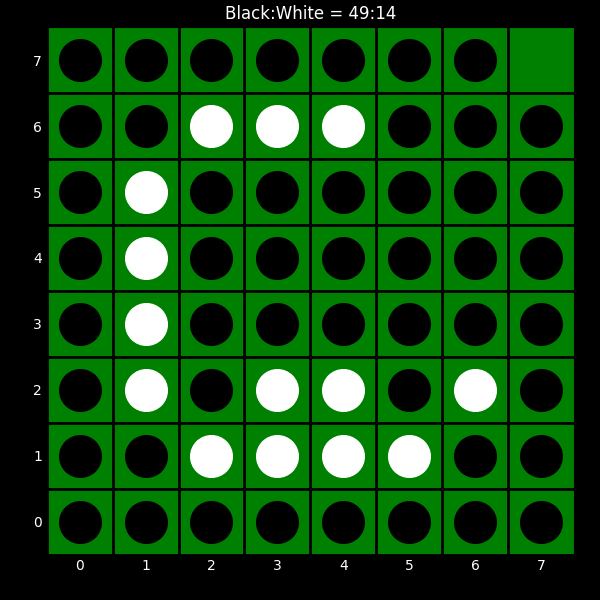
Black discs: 49
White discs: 14